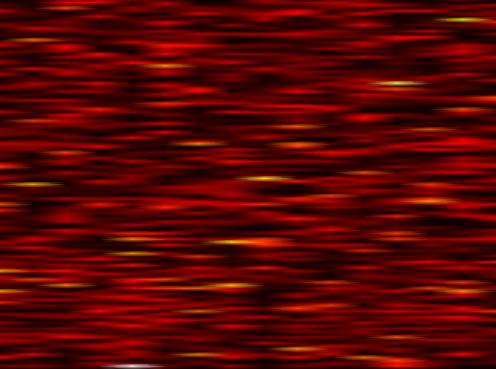
Label: UFMC